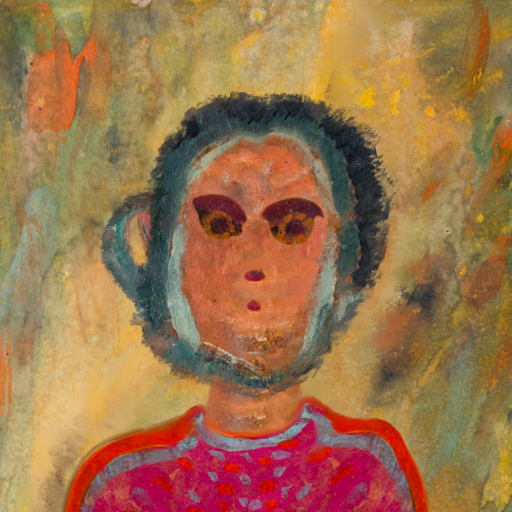
Background: Comrade, Head And Neck Front: Boggyland, Face Front: Doll, Bust: Sisters, Hair Front: Boggyland, Head Accessory: Blank, Second Necklace: Blank, Necklace: Blank, Baby: Blank